Aerial crown-view tile of a tropical tree (Barro Colorado Island, Panama), acquired 20250616:
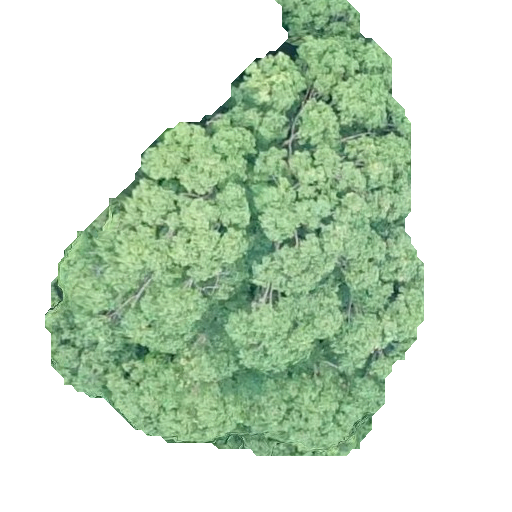
Species: Ocotea leptobotra
GBIF accepted scientific name: Ocotea leptobotra
Crown area: 169.429 m²